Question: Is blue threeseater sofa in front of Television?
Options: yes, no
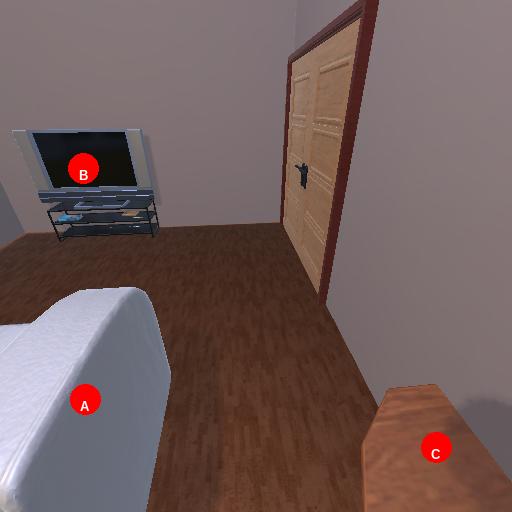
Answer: yes